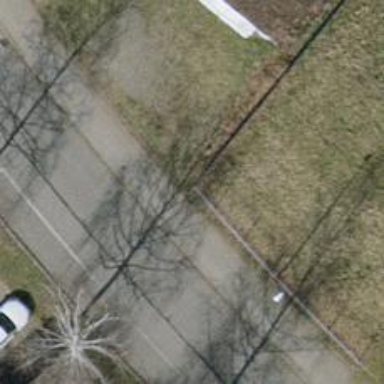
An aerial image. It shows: Fence is in the image.